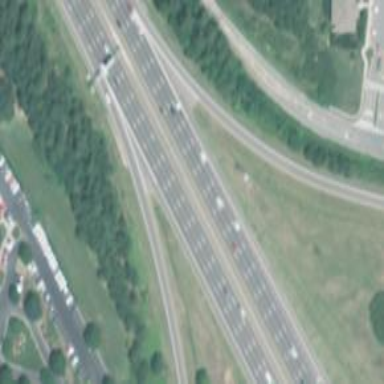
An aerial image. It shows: Motorway link.